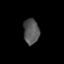
Tissue: prostate
Cell type: T cells
Senescence score: 0.3556
Nuclear area (px): 389
Mean DAPI intensity: 85.447